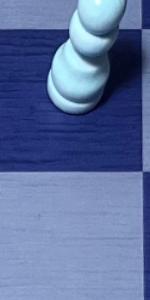
Label: Empty